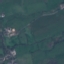
Land use / land cover: Pasture